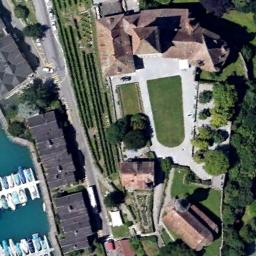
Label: palace